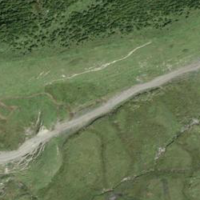
EUNIS habitat code: 23
Species observed at this site:
Oenanthe oenanthe
Troglodytes troglodytes
Eriophorum angustifolium
Fringilla coelebs
Ptyonoprogne rupestris
Phylloscopus collybita
Gentiana bavarica
Sempervivum montanum
Erithacus rubecula
Pica pica
Phoenicurus ochruros
Tichodroma muraria
Falco tinnunculus
Aquila chrysaetos
Delichon urbicum